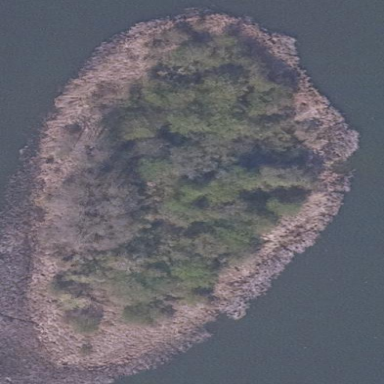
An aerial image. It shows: Islet covered with woodland.